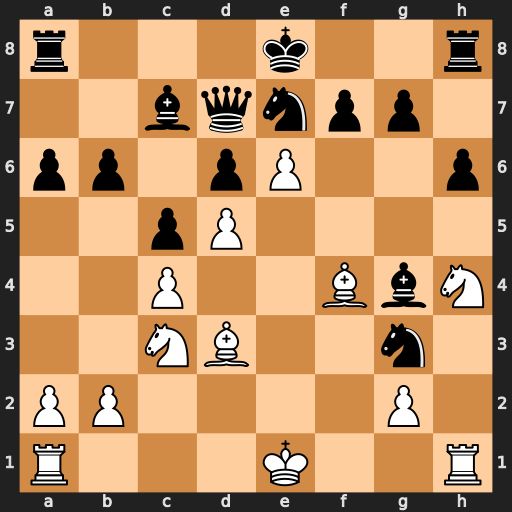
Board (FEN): r3k2r/2bqnpp1/pp1pP2p/2pP4/2P2BbN/2NB2n1/PP4P1/R3K2R
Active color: w
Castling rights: KQkq
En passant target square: -
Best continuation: exd7+ Bxd7 Bxg3